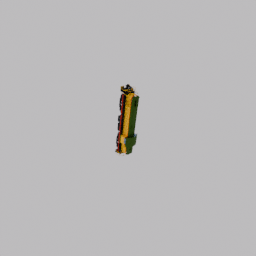
Label: mechanical